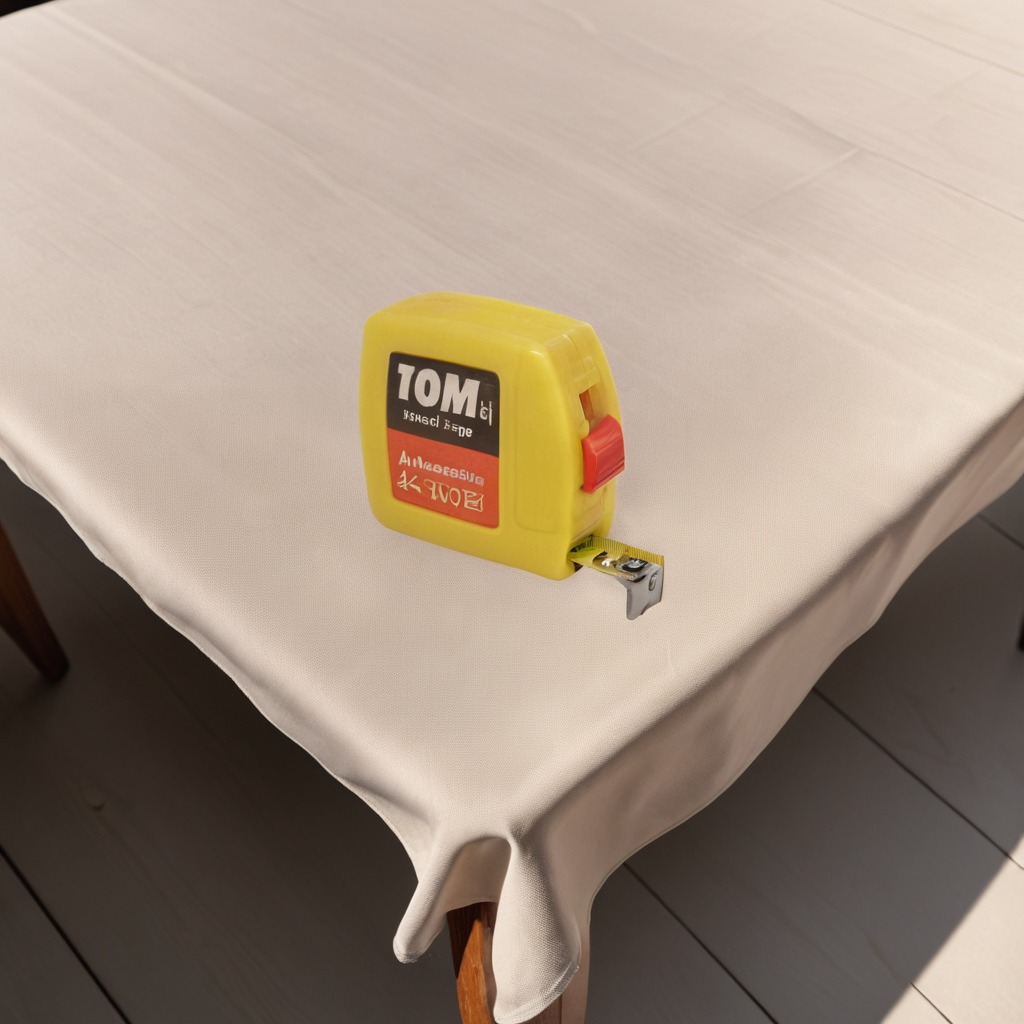
A measuring tape is lying on the wooden table.